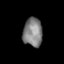
Tissue: lung
Cell type: Others
Senescence score: 0.1751
Nuclear area (px): 543
Mean DAPI intensity: 127.895